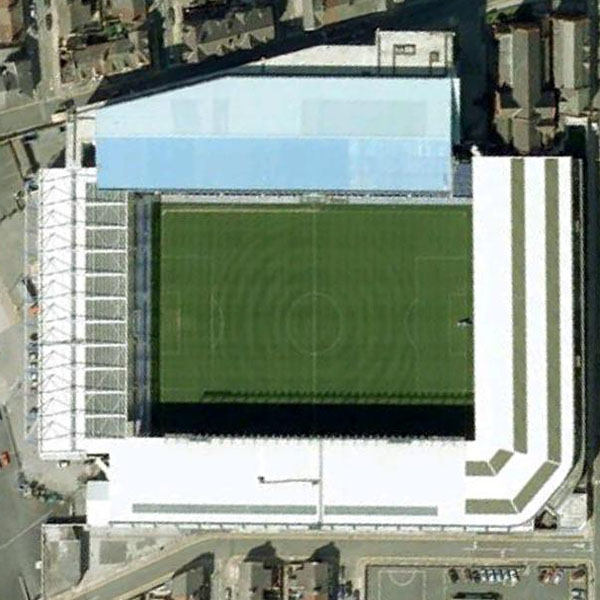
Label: Stadium